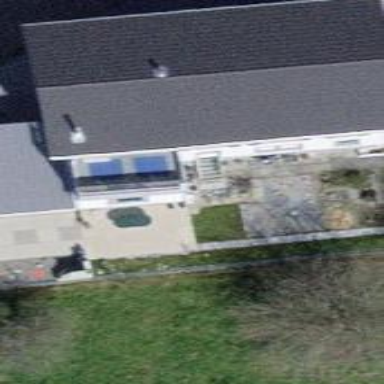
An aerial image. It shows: Building with tiled roof.